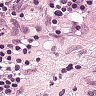
Metastatic tissue present: yes